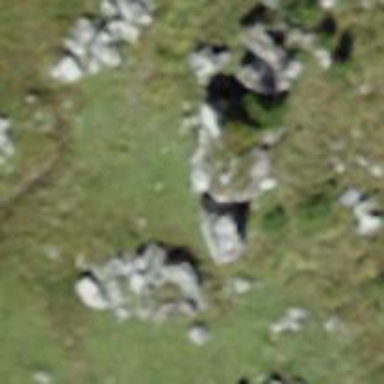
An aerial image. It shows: Natural rock formation.